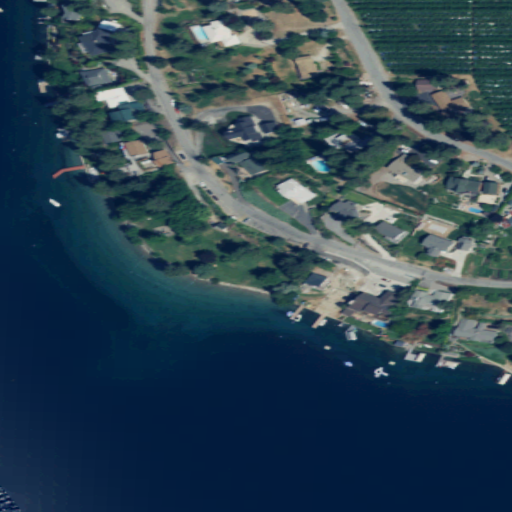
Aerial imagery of cape in Washington named Willow Point containing open water, medium intensity development, low intensity development, grassland, cultivated crops, open development, evergreen forest, and high intensity development